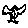
Label: bird